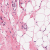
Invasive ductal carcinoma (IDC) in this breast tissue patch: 0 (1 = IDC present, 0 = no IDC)